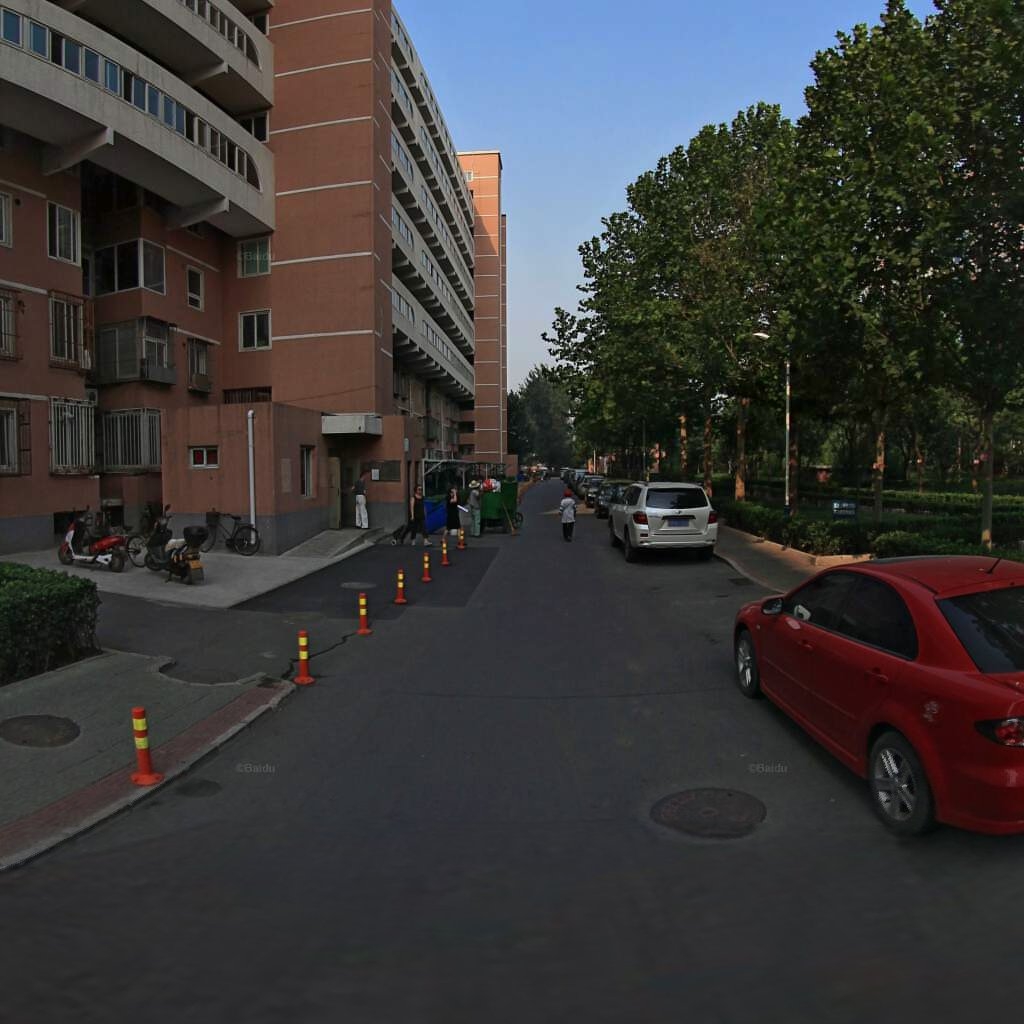
Region: Haidian
Road damage annotations: transverse crack, longitudinal patch, manhole cover, manhole cover, manhole cover, manhole cover